Chest X-ray. View position: PA
Patient age: 34
Patient sex: M
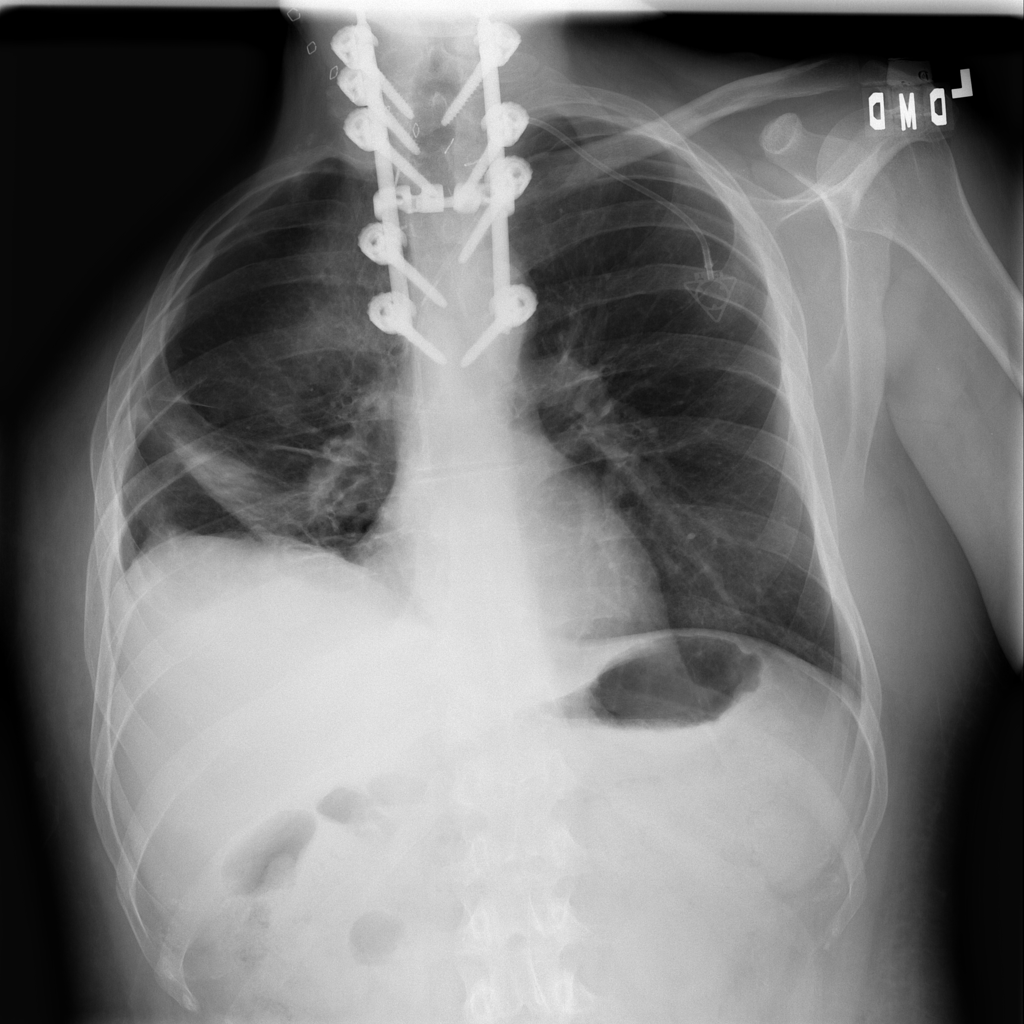
Finding: Pneumothorax